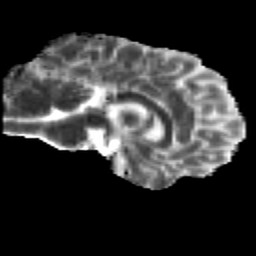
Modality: MD
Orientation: sagittal
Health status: healthy
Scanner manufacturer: siemens
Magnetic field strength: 3 T
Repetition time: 12 s
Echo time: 0.092 s